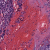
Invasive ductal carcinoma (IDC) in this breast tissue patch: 0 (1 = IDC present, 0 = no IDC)